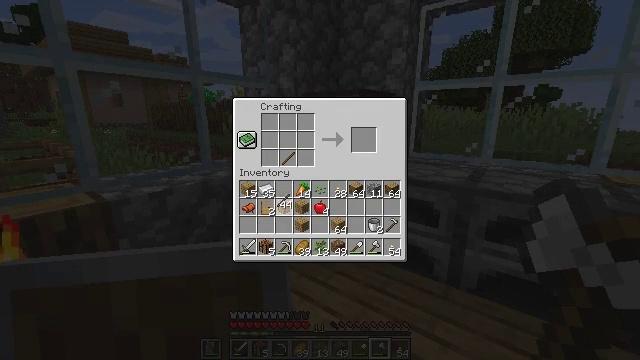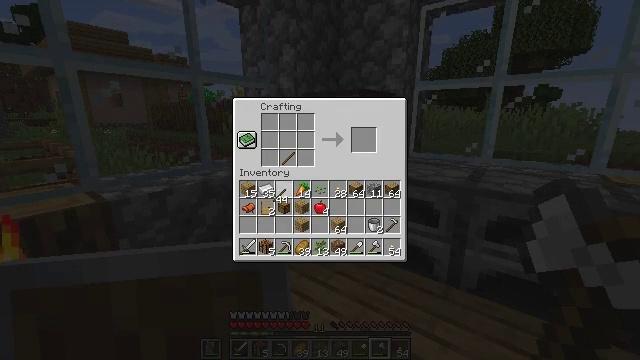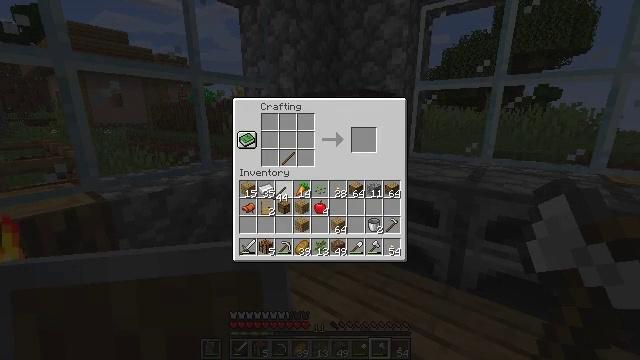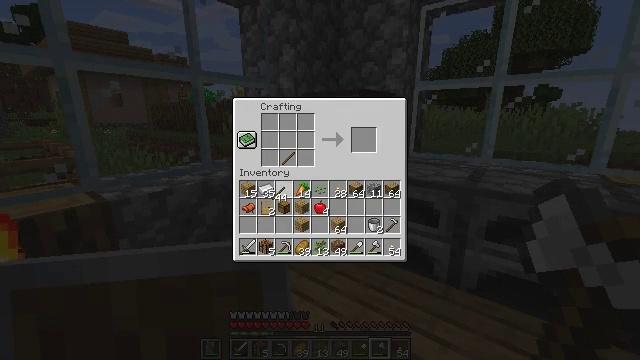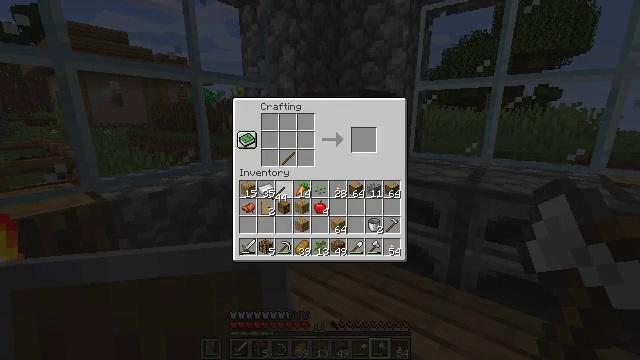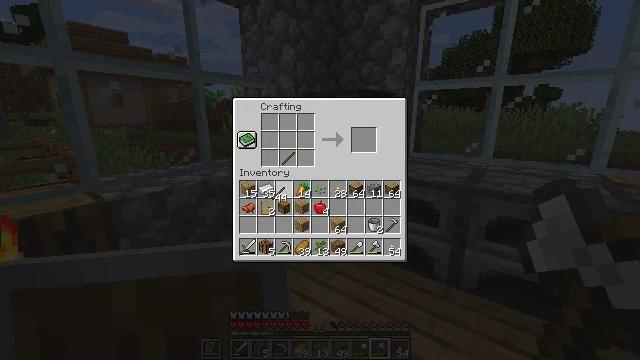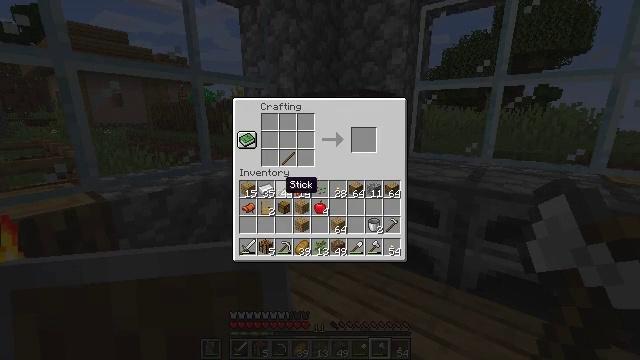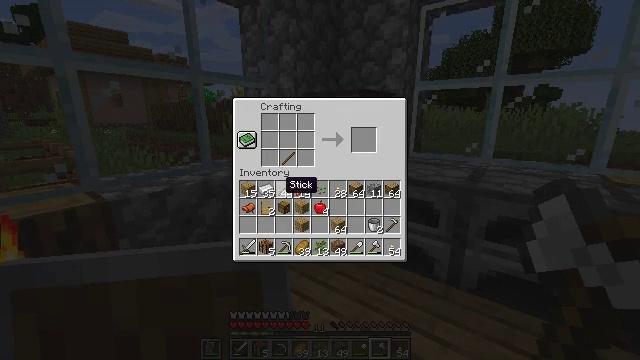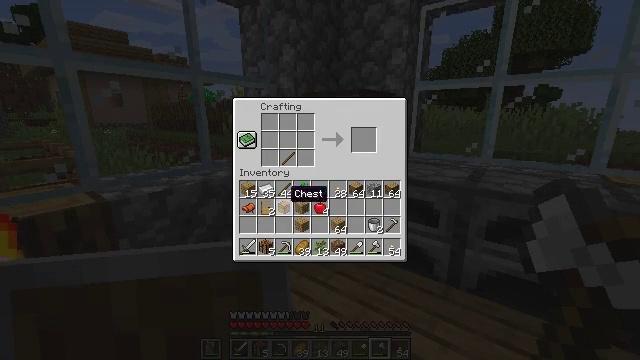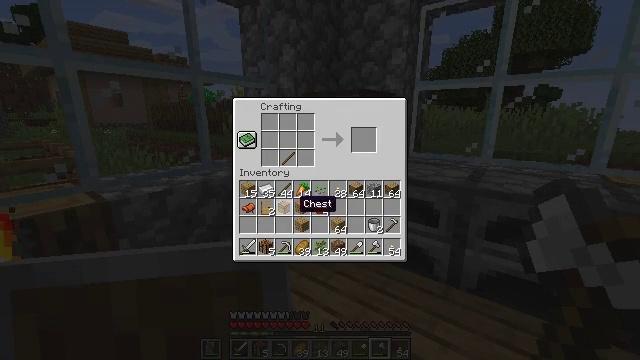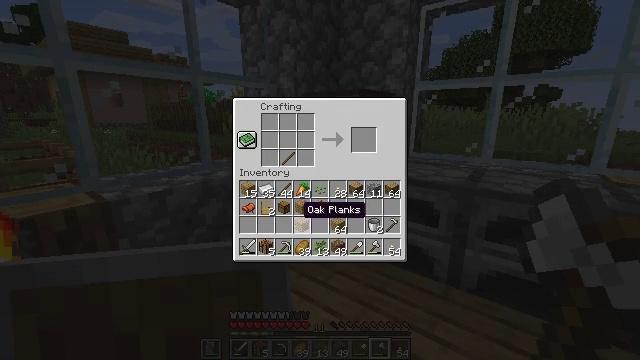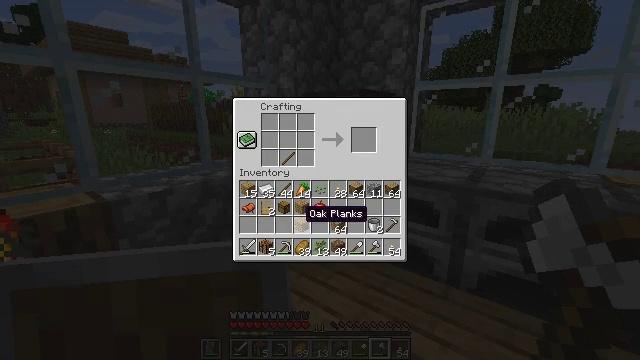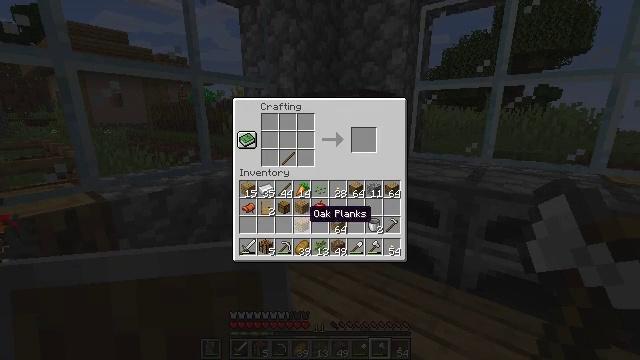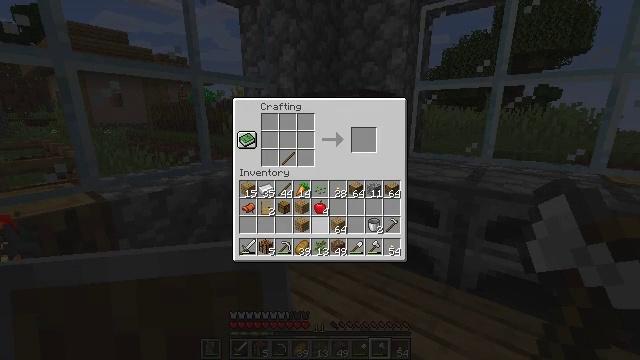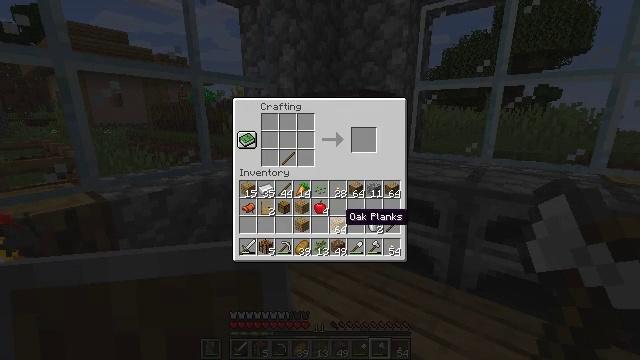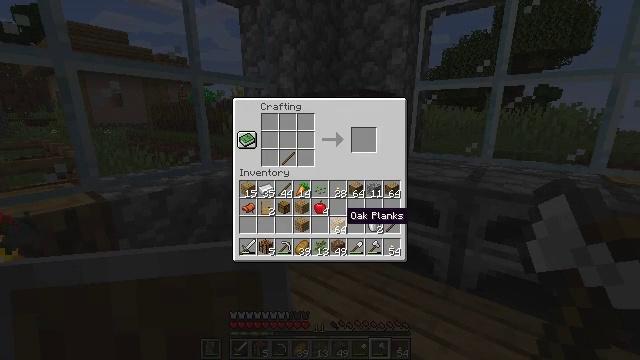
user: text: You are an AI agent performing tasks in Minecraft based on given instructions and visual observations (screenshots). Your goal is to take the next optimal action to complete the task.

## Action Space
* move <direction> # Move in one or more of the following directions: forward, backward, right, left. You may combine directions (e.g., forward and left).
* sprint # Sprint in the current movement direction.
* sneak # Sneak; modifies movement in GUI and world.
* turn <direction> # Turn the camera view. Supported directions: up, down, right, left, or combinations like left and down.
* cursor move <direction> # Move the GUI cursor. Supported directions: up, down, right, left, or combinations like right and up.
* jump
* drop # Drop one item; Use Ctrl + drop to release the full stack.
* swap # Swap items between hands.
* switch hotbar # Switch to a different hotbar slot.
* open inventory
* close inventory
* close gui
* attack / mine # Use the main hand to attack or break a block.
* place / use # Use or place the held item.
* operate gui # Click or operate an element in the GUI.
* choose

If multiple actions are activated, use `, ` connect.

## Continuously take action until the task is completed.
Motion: motion action
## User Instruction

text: Combine oak planks and sticks to craft an oak sign.
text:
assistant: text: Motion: no_op
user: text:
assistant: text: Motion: no_op
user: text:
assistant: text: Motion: no_op
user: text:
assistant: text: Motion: operate gui
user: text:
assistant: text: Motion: operate gui
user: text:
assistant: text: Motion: no_op
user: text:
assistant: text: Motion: no_op
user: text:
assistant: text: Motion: cursor move down
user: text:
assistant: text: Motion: cursor move right and down
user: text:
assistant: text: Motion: no_op
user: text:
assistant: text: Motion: no_op
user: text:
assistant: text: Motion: no_op
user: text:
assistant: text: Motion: cursor move right
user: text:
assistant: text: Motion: cursor move right
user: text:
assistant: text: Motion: no_op
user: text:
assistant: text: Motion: operate gui
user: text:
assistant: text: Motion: operate gui
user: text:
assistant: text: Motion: cursor move left, operate gui
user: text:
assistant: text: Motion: cursor move left and up
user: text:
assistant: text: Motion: cursor move left and up
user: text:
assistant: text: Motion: cursor move up
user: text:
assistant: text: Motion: cursor move up
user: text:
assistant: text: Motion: no_op
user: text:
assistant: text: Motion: choose
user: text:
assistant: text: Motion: cursor move left, choose
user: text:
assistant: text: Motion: cursor move left, choose
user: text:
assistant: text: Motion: cursor move left, choose
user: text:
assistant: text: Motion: choose
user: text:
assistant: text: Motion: cursor move right, choose
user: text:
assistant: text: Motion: cursor move right, choose